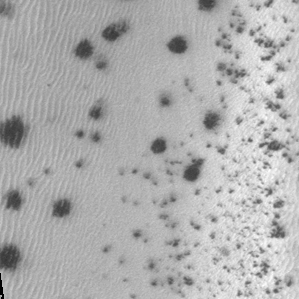
Label: frost